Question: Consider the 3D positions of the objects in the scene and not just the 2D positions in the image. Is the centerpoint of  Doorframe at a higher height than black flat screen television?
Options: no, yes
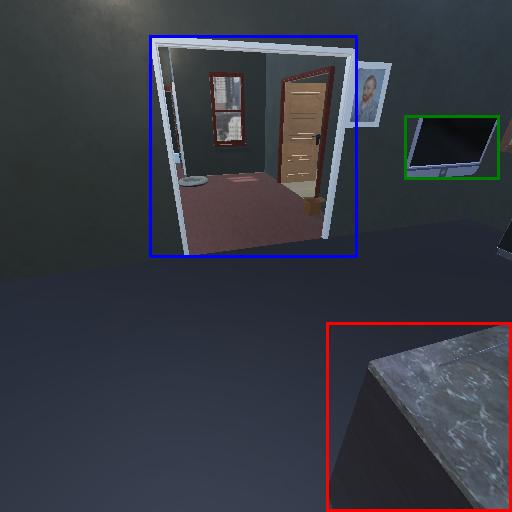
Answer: no